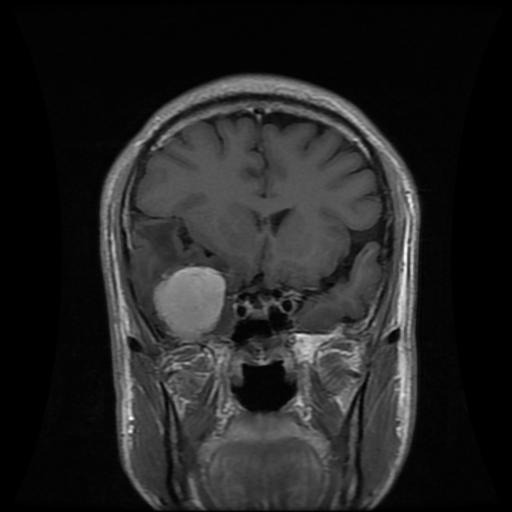
Label: meningioma